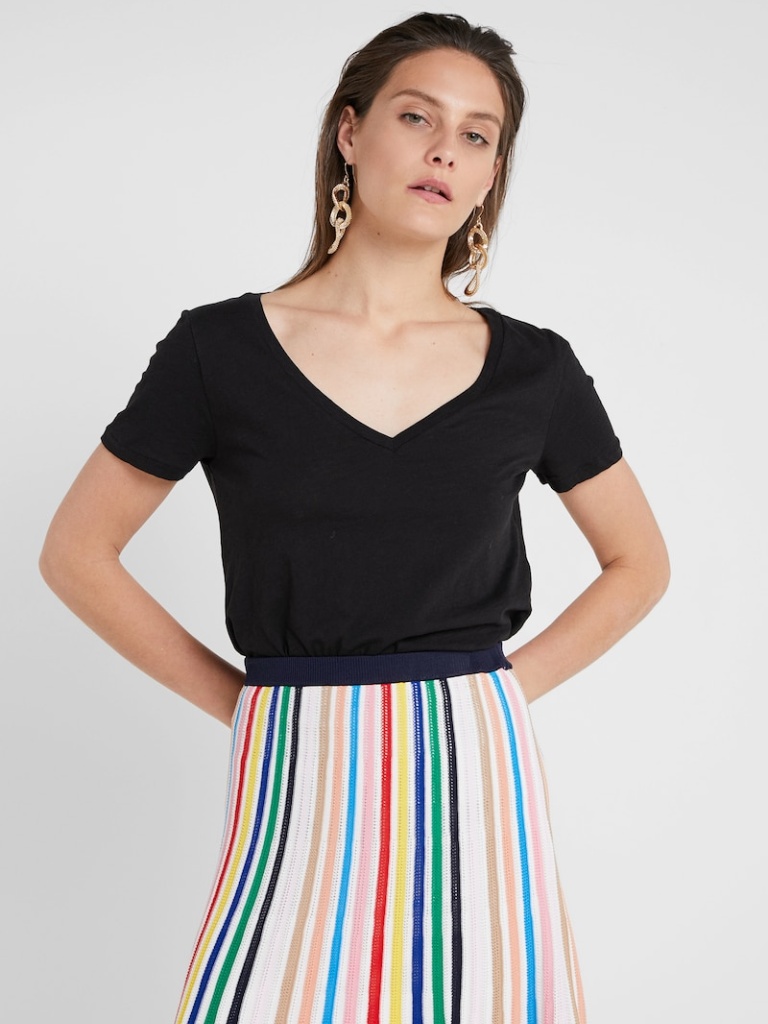
cotton relaxed short sleeve hip length Fully Tucked in v-neck t-shirt